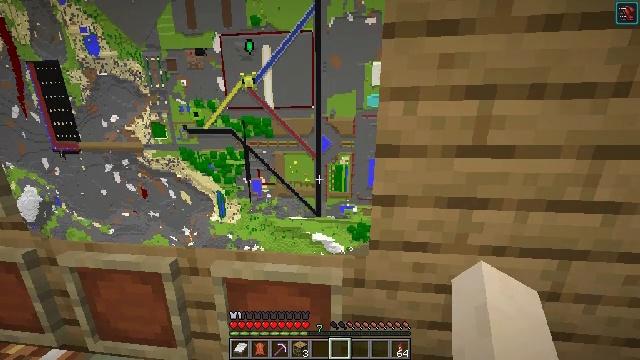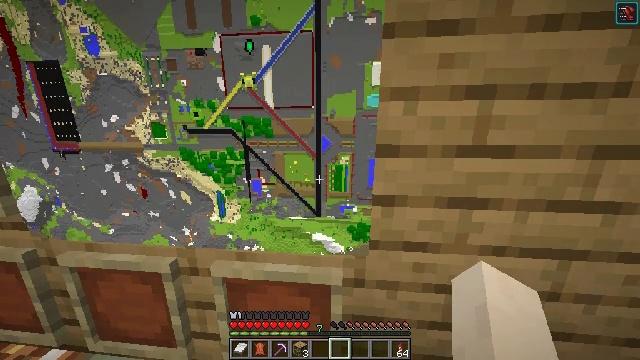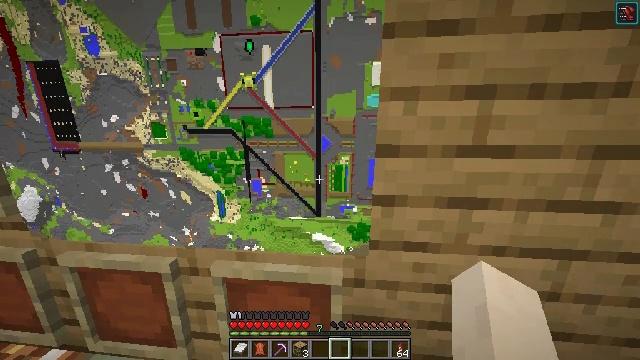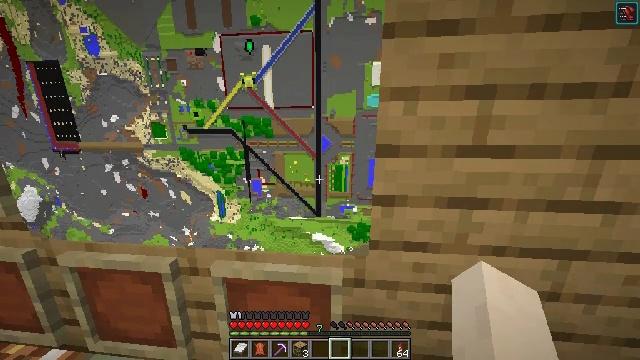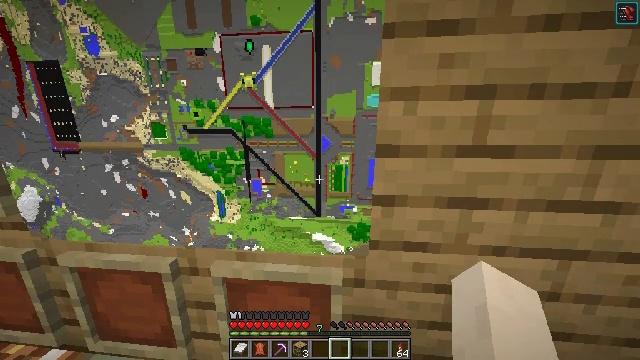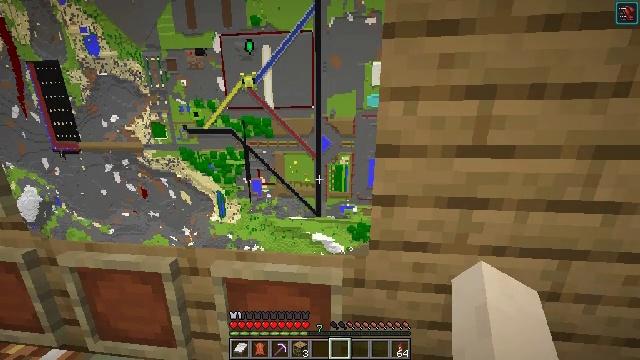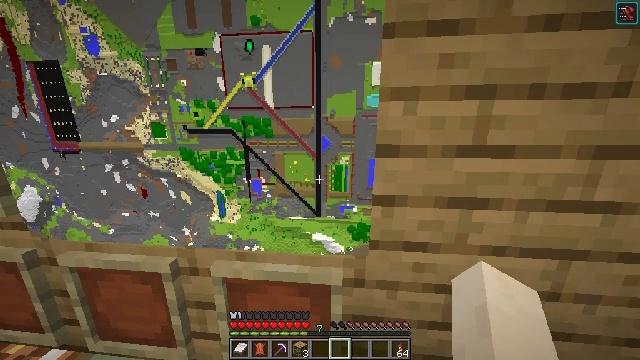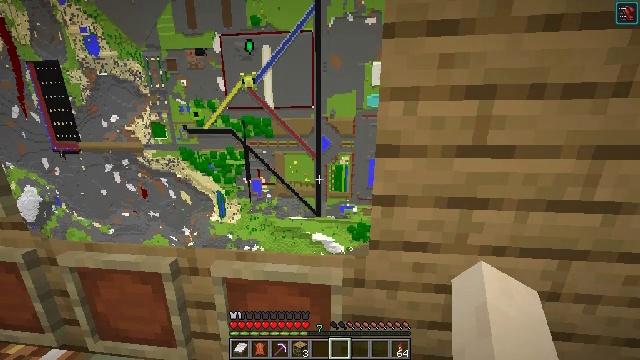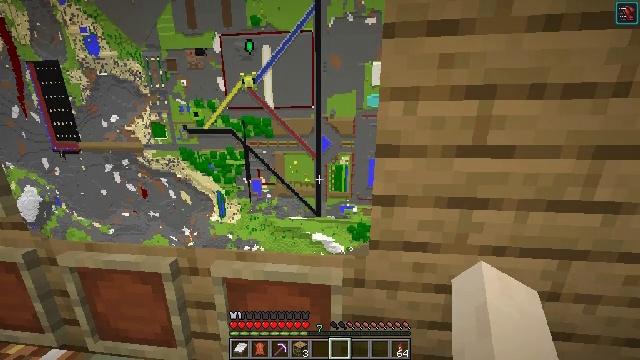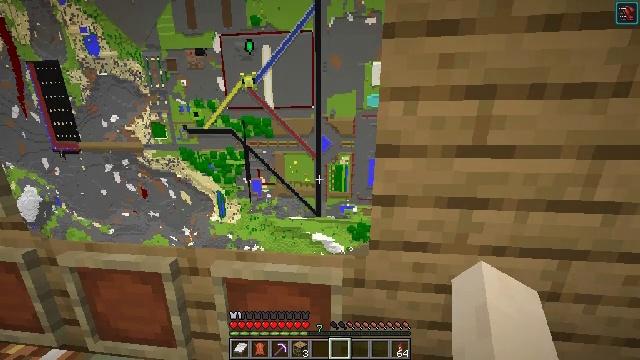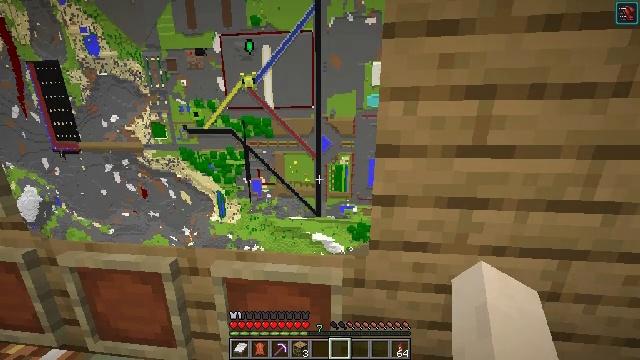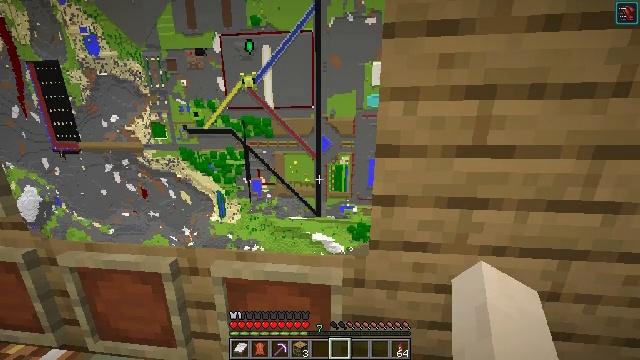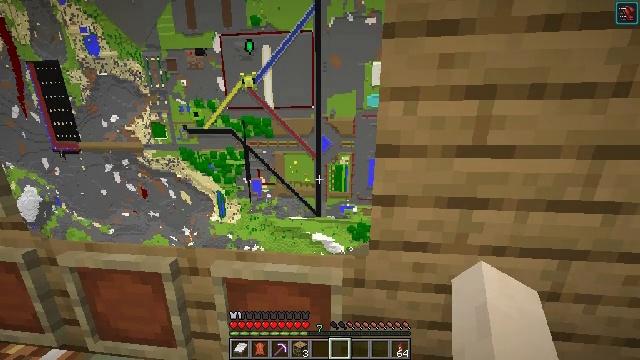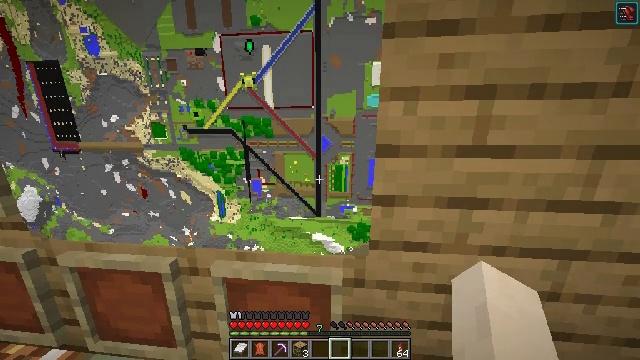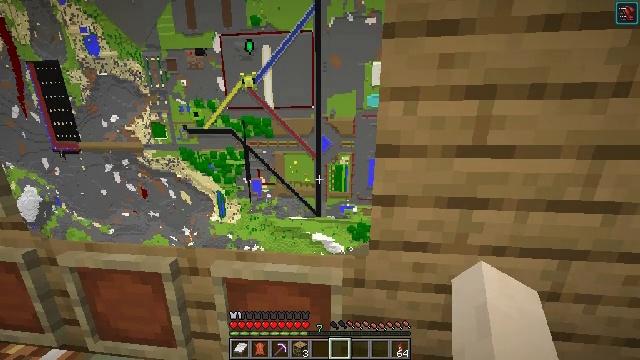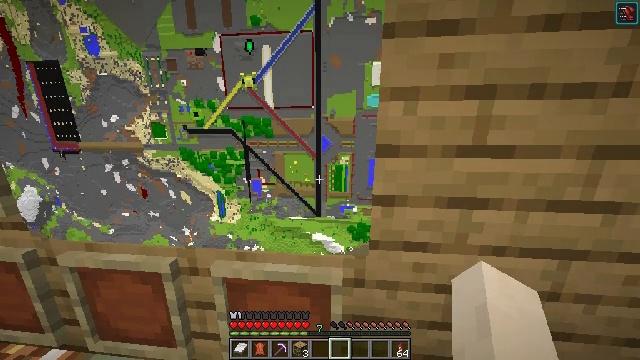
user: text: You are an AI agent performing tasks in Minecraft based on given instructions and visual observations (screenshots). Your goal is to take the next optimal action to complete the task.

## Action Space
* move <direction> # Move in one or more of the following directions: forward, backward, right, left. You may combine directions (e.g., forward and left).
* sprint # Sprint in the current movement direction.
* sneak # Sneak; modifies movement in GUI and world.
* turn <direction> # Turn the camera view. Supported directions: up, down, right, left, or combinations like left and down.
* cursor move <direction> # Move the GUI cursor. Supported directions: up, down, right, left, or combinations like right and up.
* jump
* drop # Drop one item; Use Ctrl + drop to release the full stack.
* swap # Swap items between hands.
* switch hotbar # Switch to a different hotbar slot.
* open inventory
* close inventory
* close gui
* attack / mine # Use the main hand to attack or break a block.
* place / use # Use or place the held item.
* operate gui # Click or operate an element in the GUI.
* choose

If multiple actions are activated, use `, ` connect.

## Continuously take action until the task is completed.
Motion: motion action
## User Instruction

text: Make a compass on the crafting table using the correct recipe.
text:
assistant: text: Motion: no_op
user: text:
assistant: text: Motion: no_op
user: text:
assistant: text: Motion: no_op
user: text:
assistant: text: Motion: no_op
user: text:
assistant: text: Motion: no_op
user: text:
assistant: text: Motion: no_op
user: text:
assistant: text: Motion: no_op
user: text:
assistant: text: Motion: no_op
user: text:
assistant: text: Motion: no_op
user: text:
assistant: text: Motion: no_op
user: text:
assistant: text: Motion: no_op
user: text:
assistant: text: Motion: no_op
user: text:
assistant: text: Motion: no_op
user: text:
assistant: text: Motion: no_op
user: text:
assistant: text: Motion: no_op
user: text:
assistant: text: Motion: no_op
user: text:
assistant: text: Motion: no_op
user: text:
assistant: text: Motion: no_op
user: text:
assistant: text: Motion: no_op
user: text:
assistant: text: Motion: no_op
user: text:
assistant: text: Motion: no_op
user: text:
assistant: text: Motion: no_op
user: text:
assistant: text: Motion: no_op
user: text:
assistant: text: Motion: no_op
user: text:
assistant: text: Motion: no_op
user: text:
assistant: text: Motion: no_op
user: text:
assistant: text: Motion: no_op
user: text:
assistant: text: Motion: no_op
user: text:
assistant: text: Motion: no_op
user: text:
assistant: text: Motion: no_op